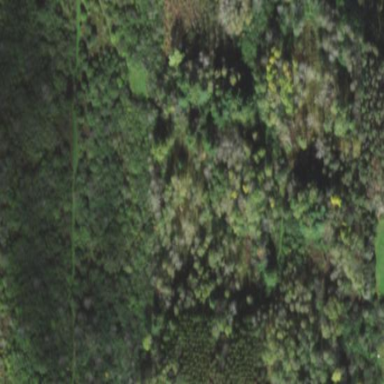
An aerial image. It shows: Beautiful woodland area.